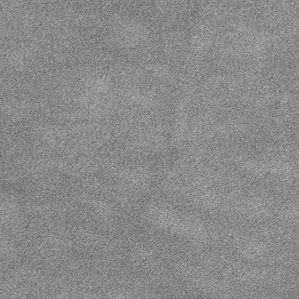
Label: frost